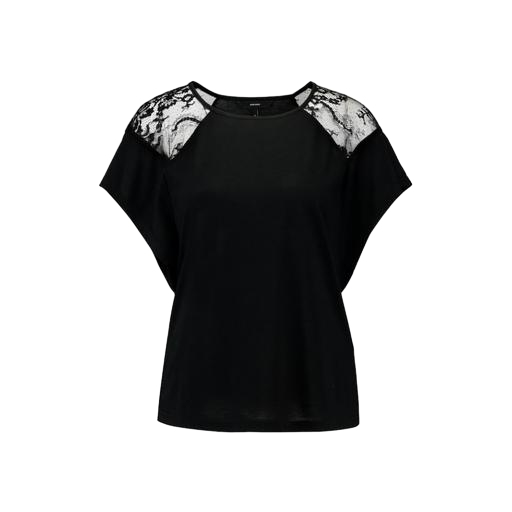
lace-yoke t-shirt, black lace-yoke jersey tee, short-sleeve top only macy, white background